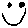
Label: smiley face